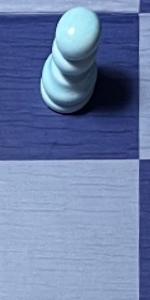
Label: Empty